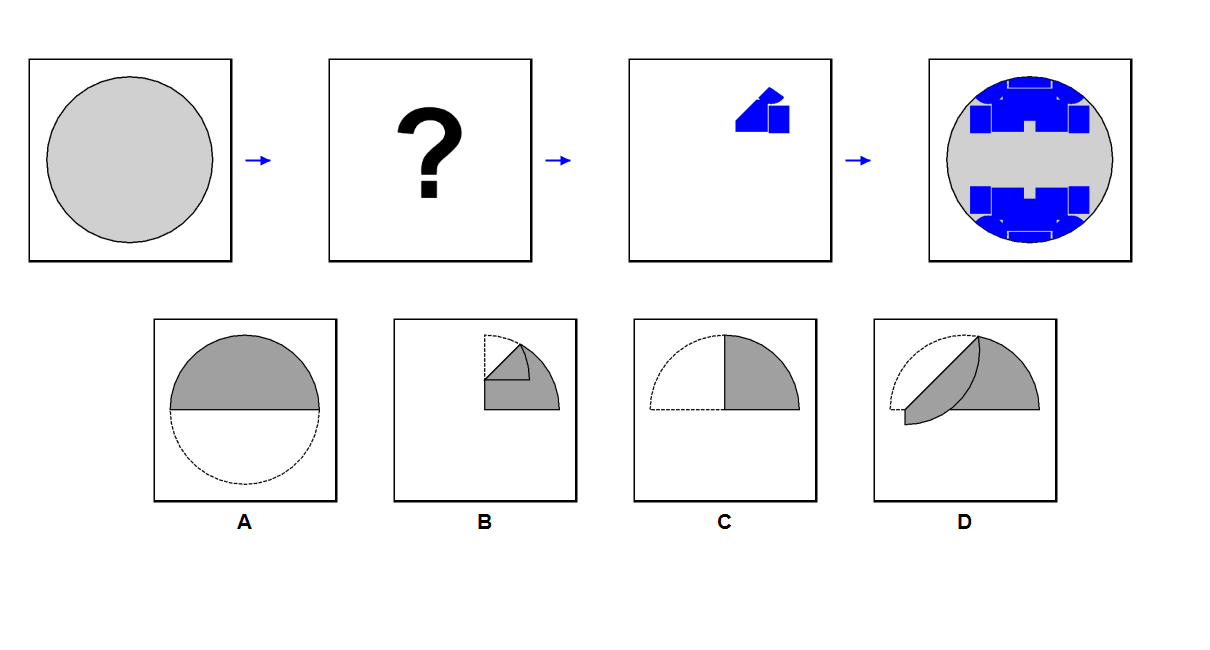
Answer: D